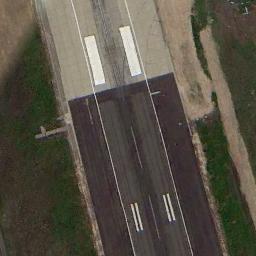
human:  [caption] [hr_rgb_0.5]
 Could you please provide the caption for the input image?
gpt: The grass is beside the runway .

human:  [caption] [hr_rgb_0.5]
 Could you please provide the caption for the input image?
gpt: There is a green lawn next to the runway, With white dashes of varying thickness on the runway .

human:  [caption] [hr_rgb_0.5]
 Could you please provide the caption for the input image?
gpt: The runway goes through the lawn and several touchdown zone markings and aiming point markings are on the runway .

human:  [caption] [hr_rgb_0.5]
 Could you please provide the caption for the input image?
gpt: The runway is on the grass next to the bare land .

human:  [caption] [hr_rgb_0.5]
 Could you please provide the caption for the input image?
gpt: There are some green meadows beside the runway .